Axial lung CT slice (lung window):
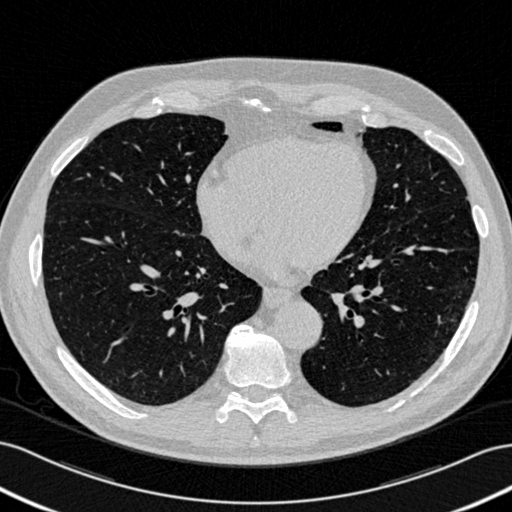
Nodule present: no